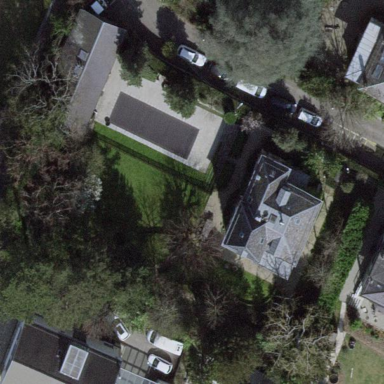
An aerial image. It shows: Garden enclosed by fence.